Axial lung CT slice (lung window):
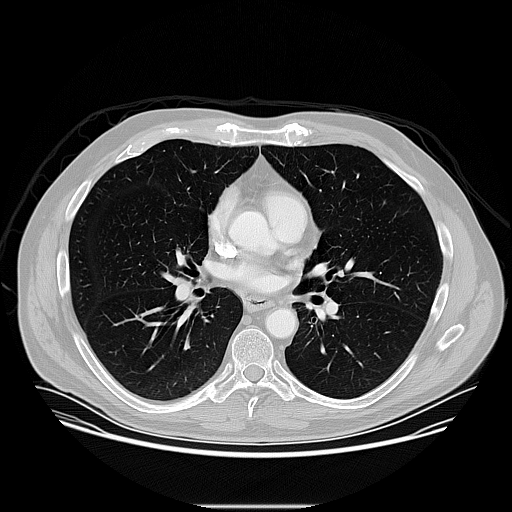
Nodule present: no